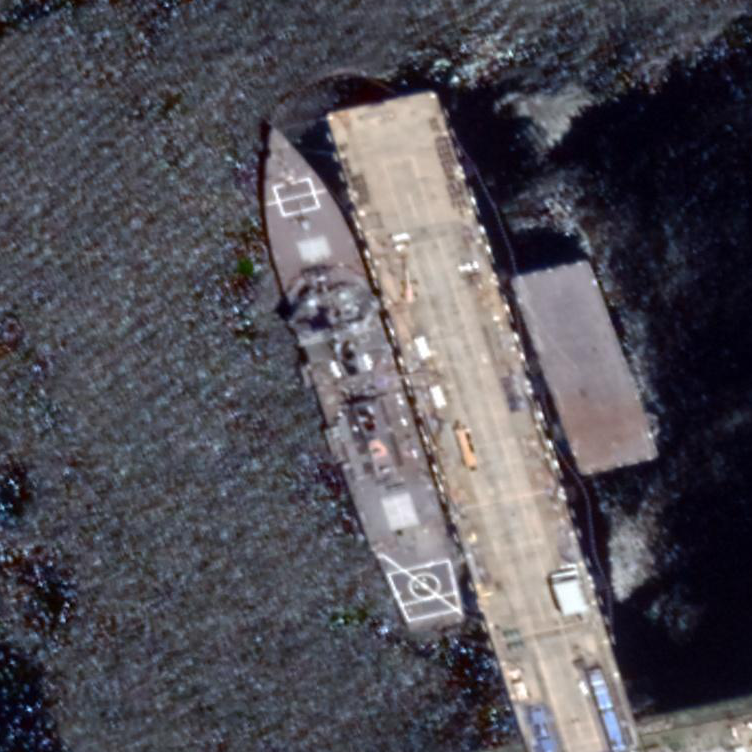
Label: destroyer